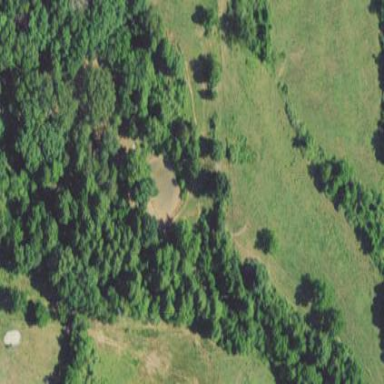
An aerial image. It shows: Beautiful woodland area.